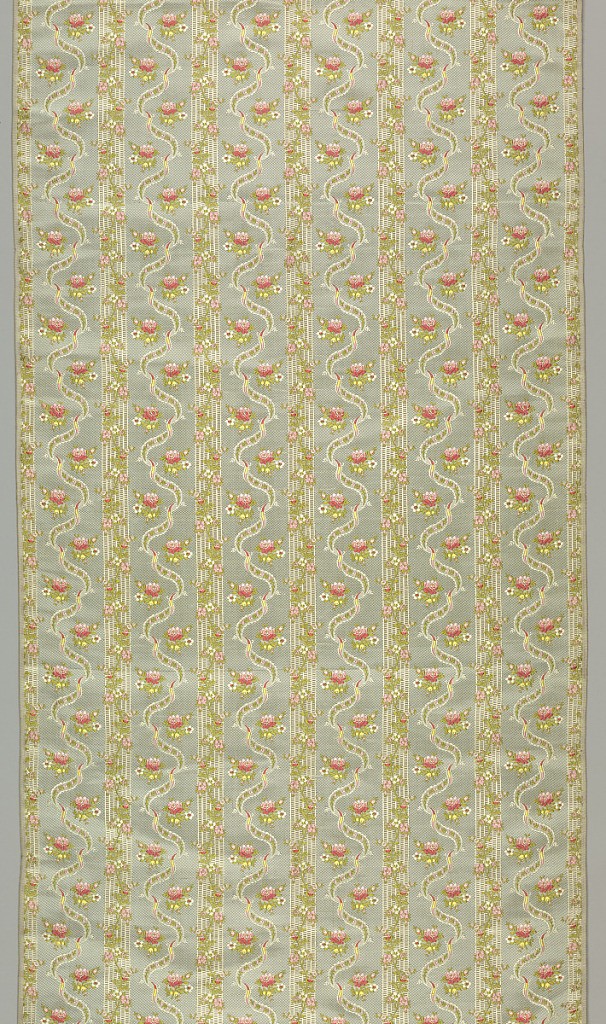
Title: Upholstery textile
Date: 19th century
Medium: silk Technique: compound plain weave
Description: Alternately broad and narrow stripes produced by various colors and different textures of weave. On the narrow stripes are serpentine vines with flowers. On the wider bands are ribbon-like serpentines with bouquets on either side. Pattern produced by extra warp and weft of colored silks.